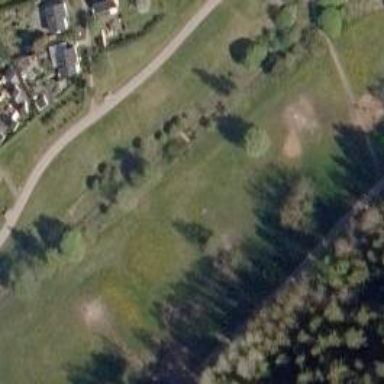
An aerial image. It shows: Hole used for both golf and disc golf.